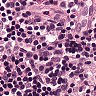
Metastatic tissue present: no